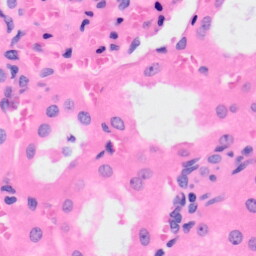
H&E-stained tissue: Kidney